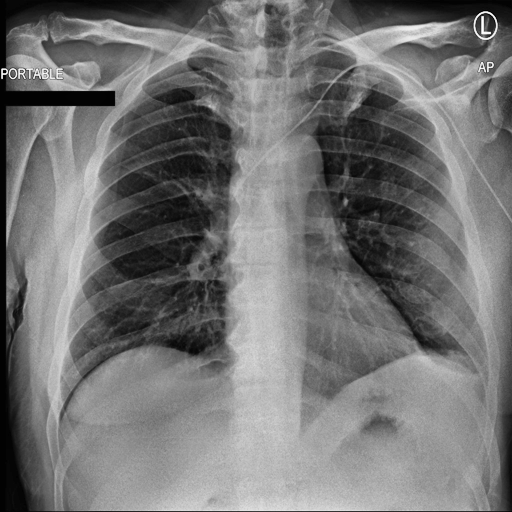
Finding: NORMAL